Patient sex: M
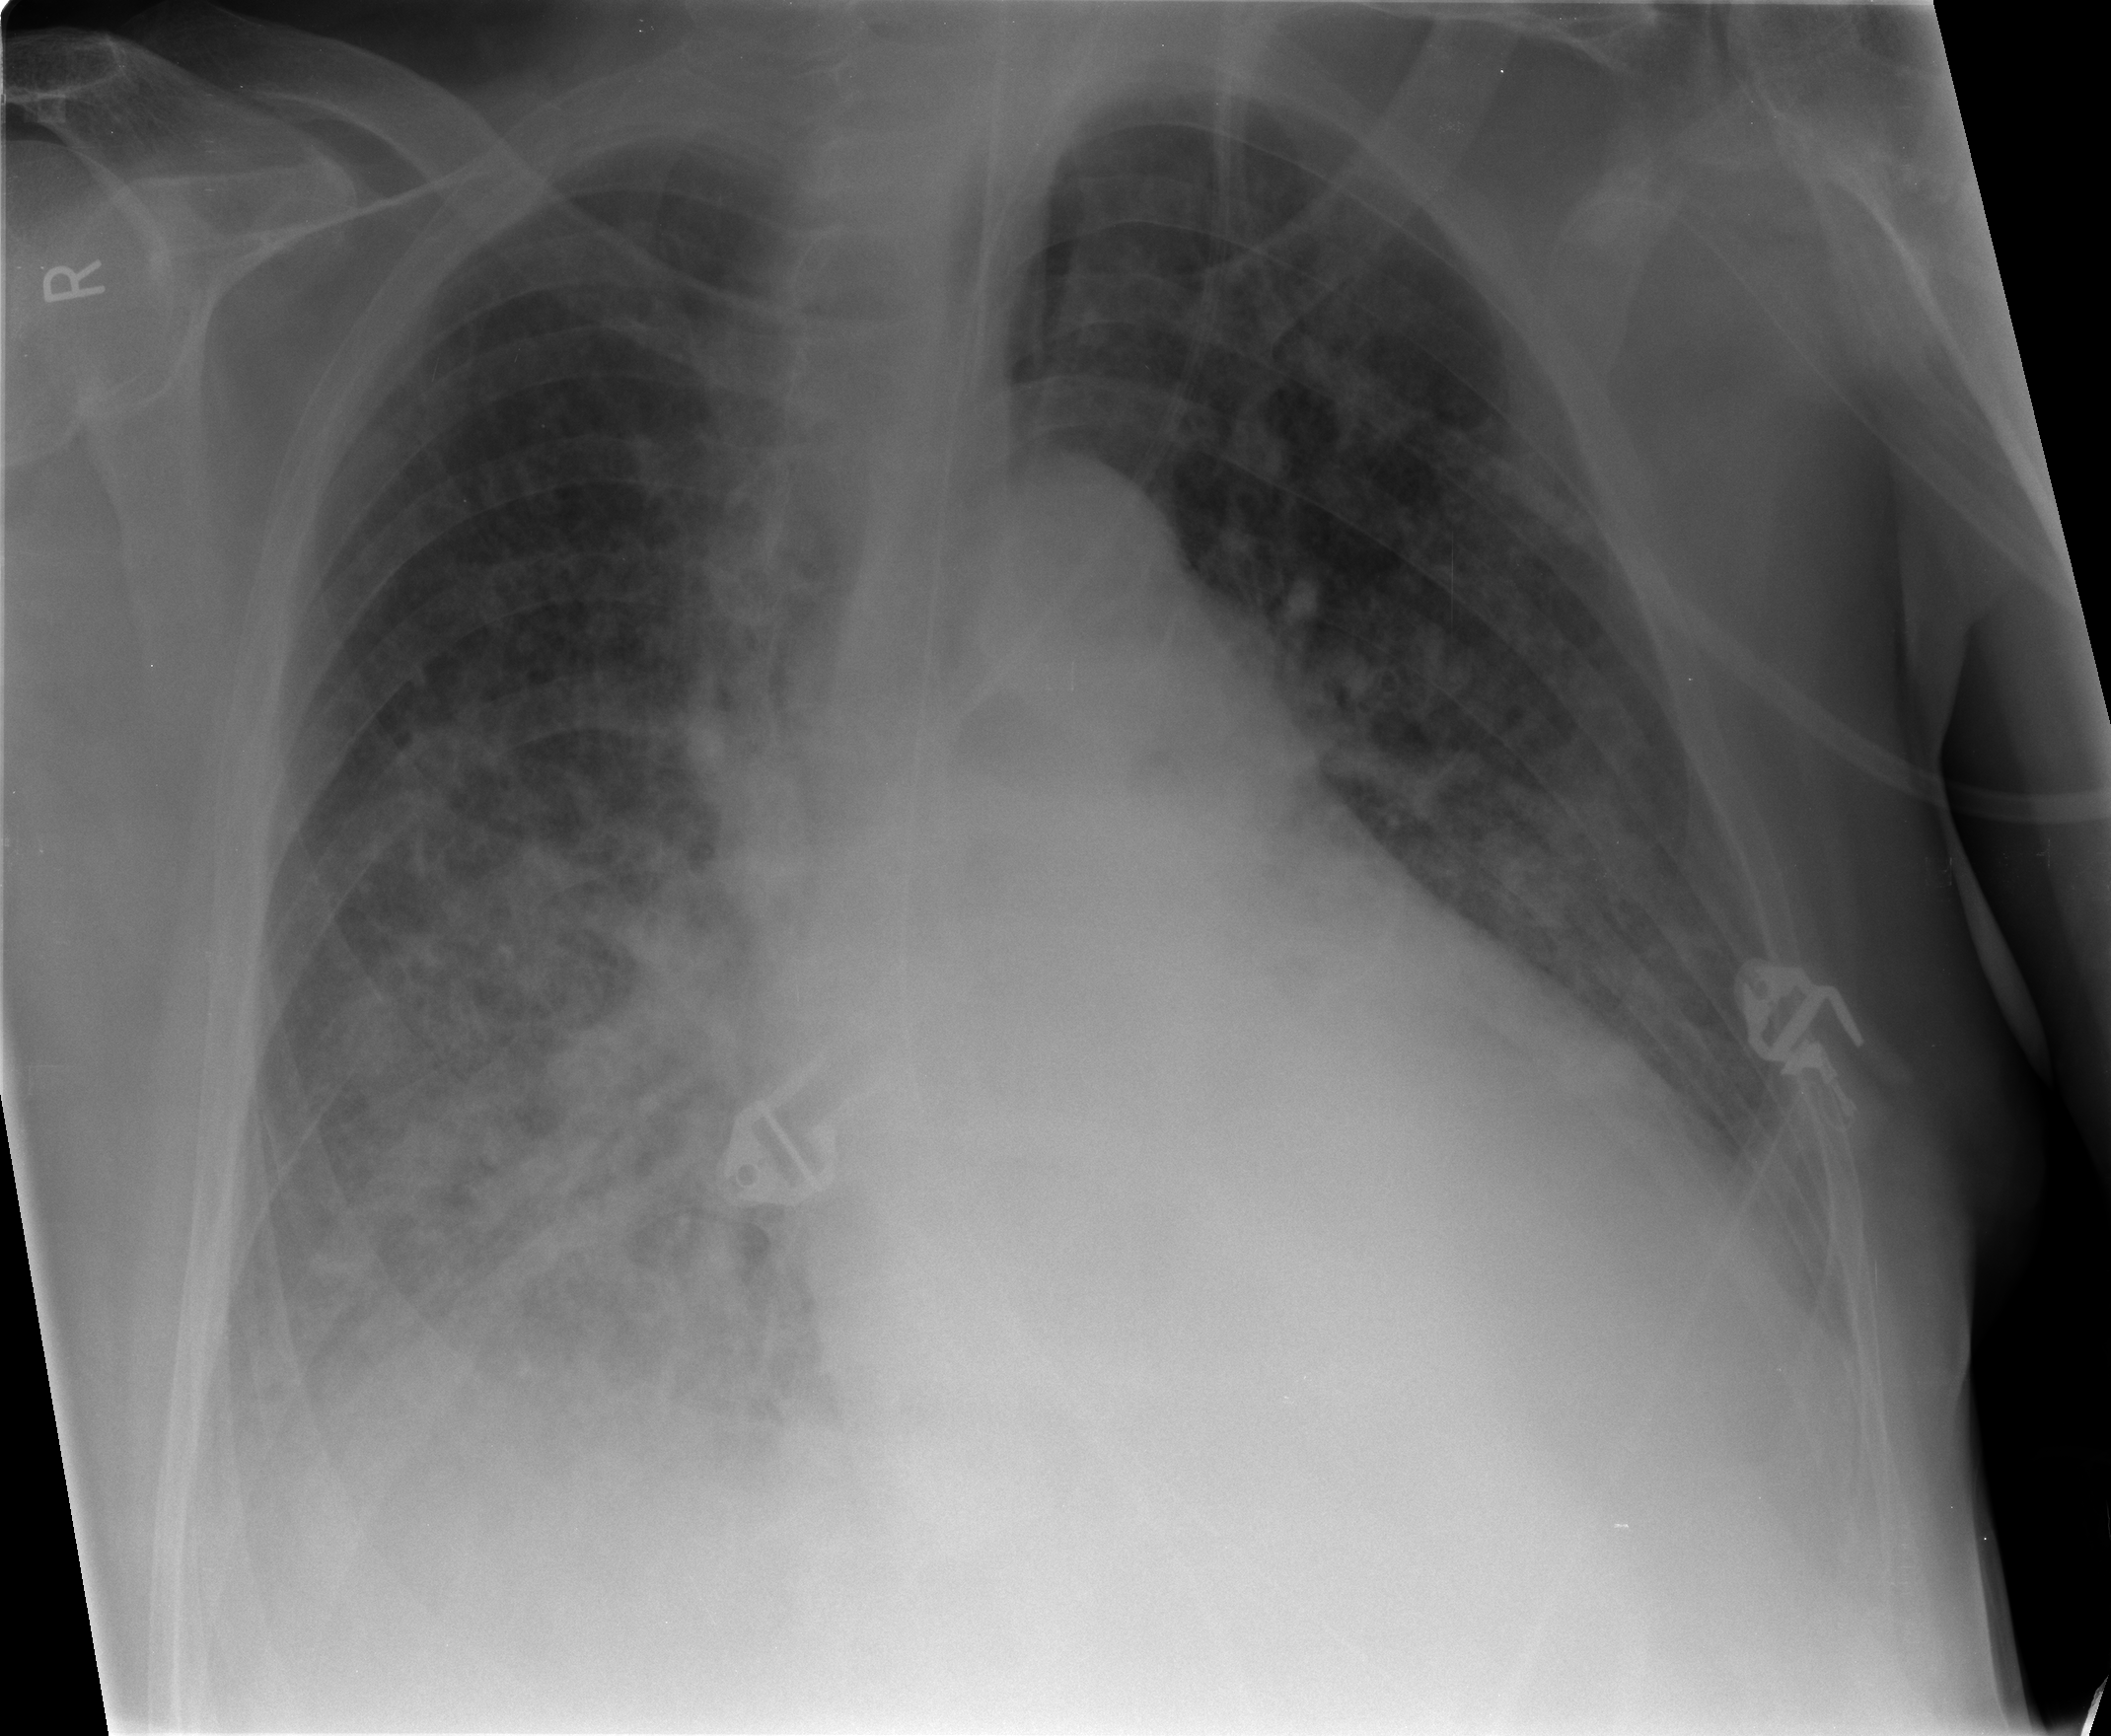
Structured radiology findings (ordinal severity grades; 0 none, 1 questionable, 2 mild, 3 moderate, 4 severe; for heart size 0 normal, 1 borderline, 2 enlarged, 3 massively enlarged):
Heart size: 2
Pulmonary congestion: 3
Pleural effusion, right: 2
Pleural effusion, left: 2
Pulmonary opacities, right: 3
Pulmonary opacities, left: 2
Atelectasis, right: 2
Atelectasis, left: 2